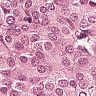
Metastatic tissue present: yes